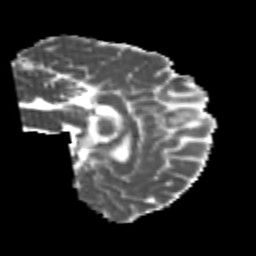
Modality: MD
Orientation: sagittal
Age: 25
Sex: female
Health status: healthy
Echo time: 0.074 s